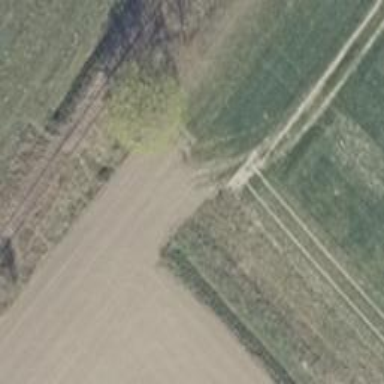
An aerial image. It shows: Culvert tunnel.